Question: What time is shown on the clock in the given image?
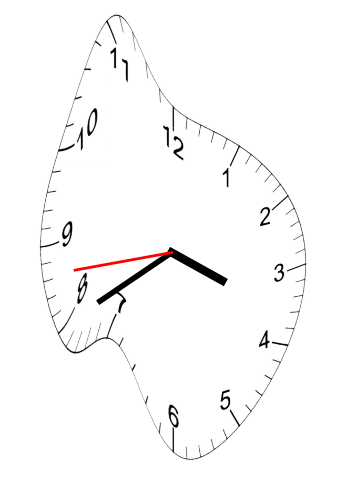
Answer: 03:39:43